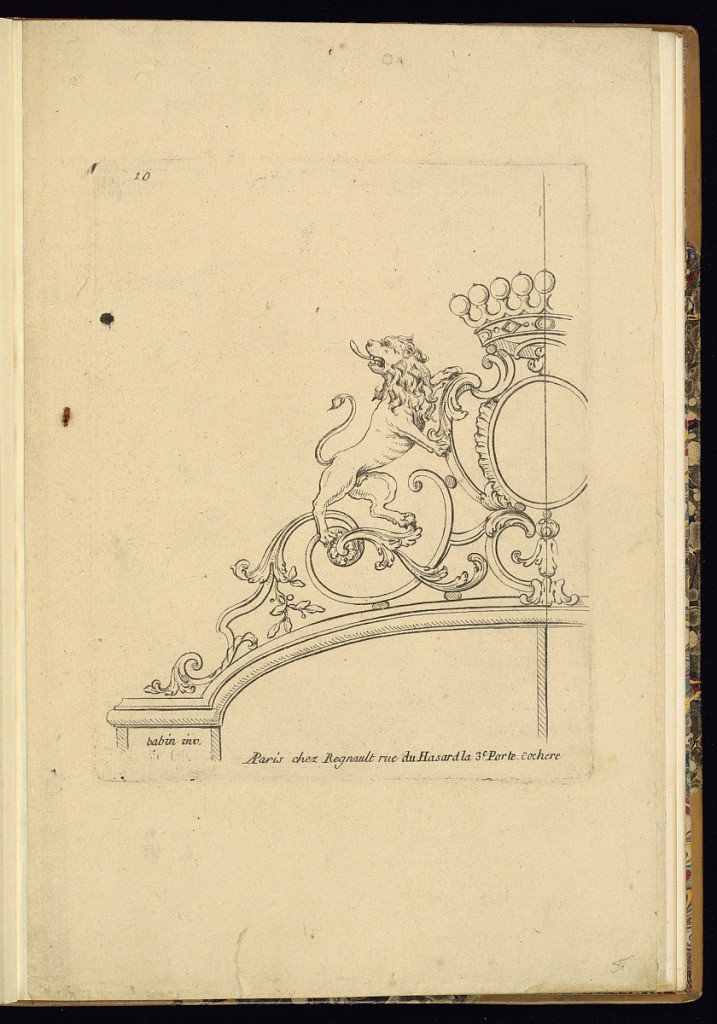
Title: Metalwork Design
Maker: Babin, French, ca. 1750
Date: ca. 1780
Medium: Etching on paper
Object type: Print
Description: Design for ironwork/ metalwork - a lion supporting a coat of arms with scrolling leaf, foliate branches, and shell motifs, on the top of a gate. The plate is numbered and signed.